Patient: sex M, age 53
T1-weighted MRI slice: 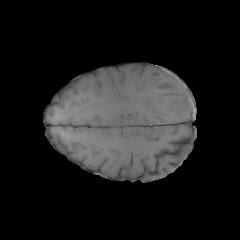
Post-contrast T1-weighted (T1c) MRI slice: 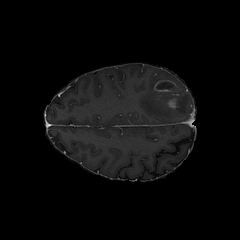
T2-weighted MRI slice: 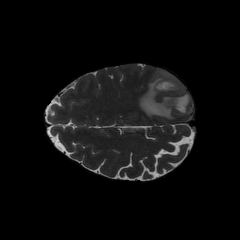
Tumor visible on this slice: yes
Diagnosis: Glioblastoma, IDH-wildtype
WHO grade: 4